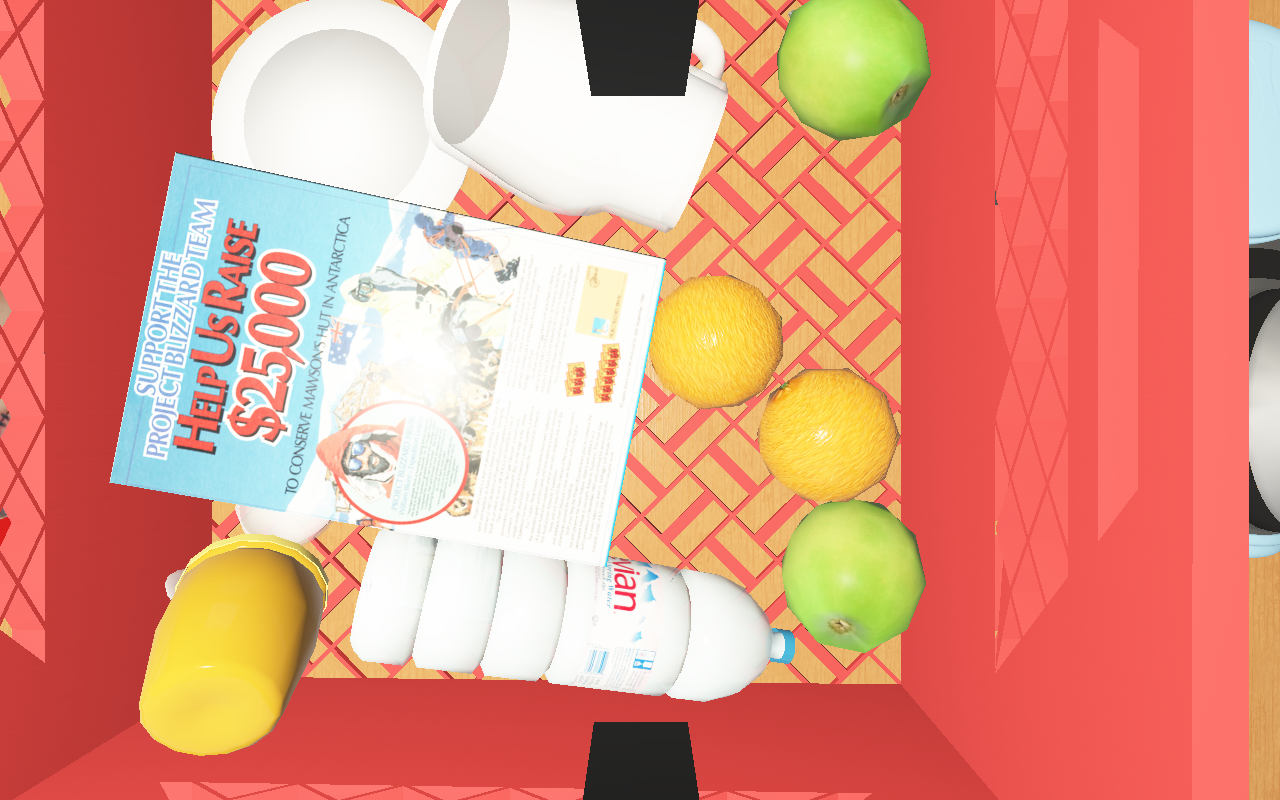
Objects in the scene:
carafe
water bottle
apple
apple
orange
orange
spoon
plate
glass
wineglass
jam jar
biscuit box